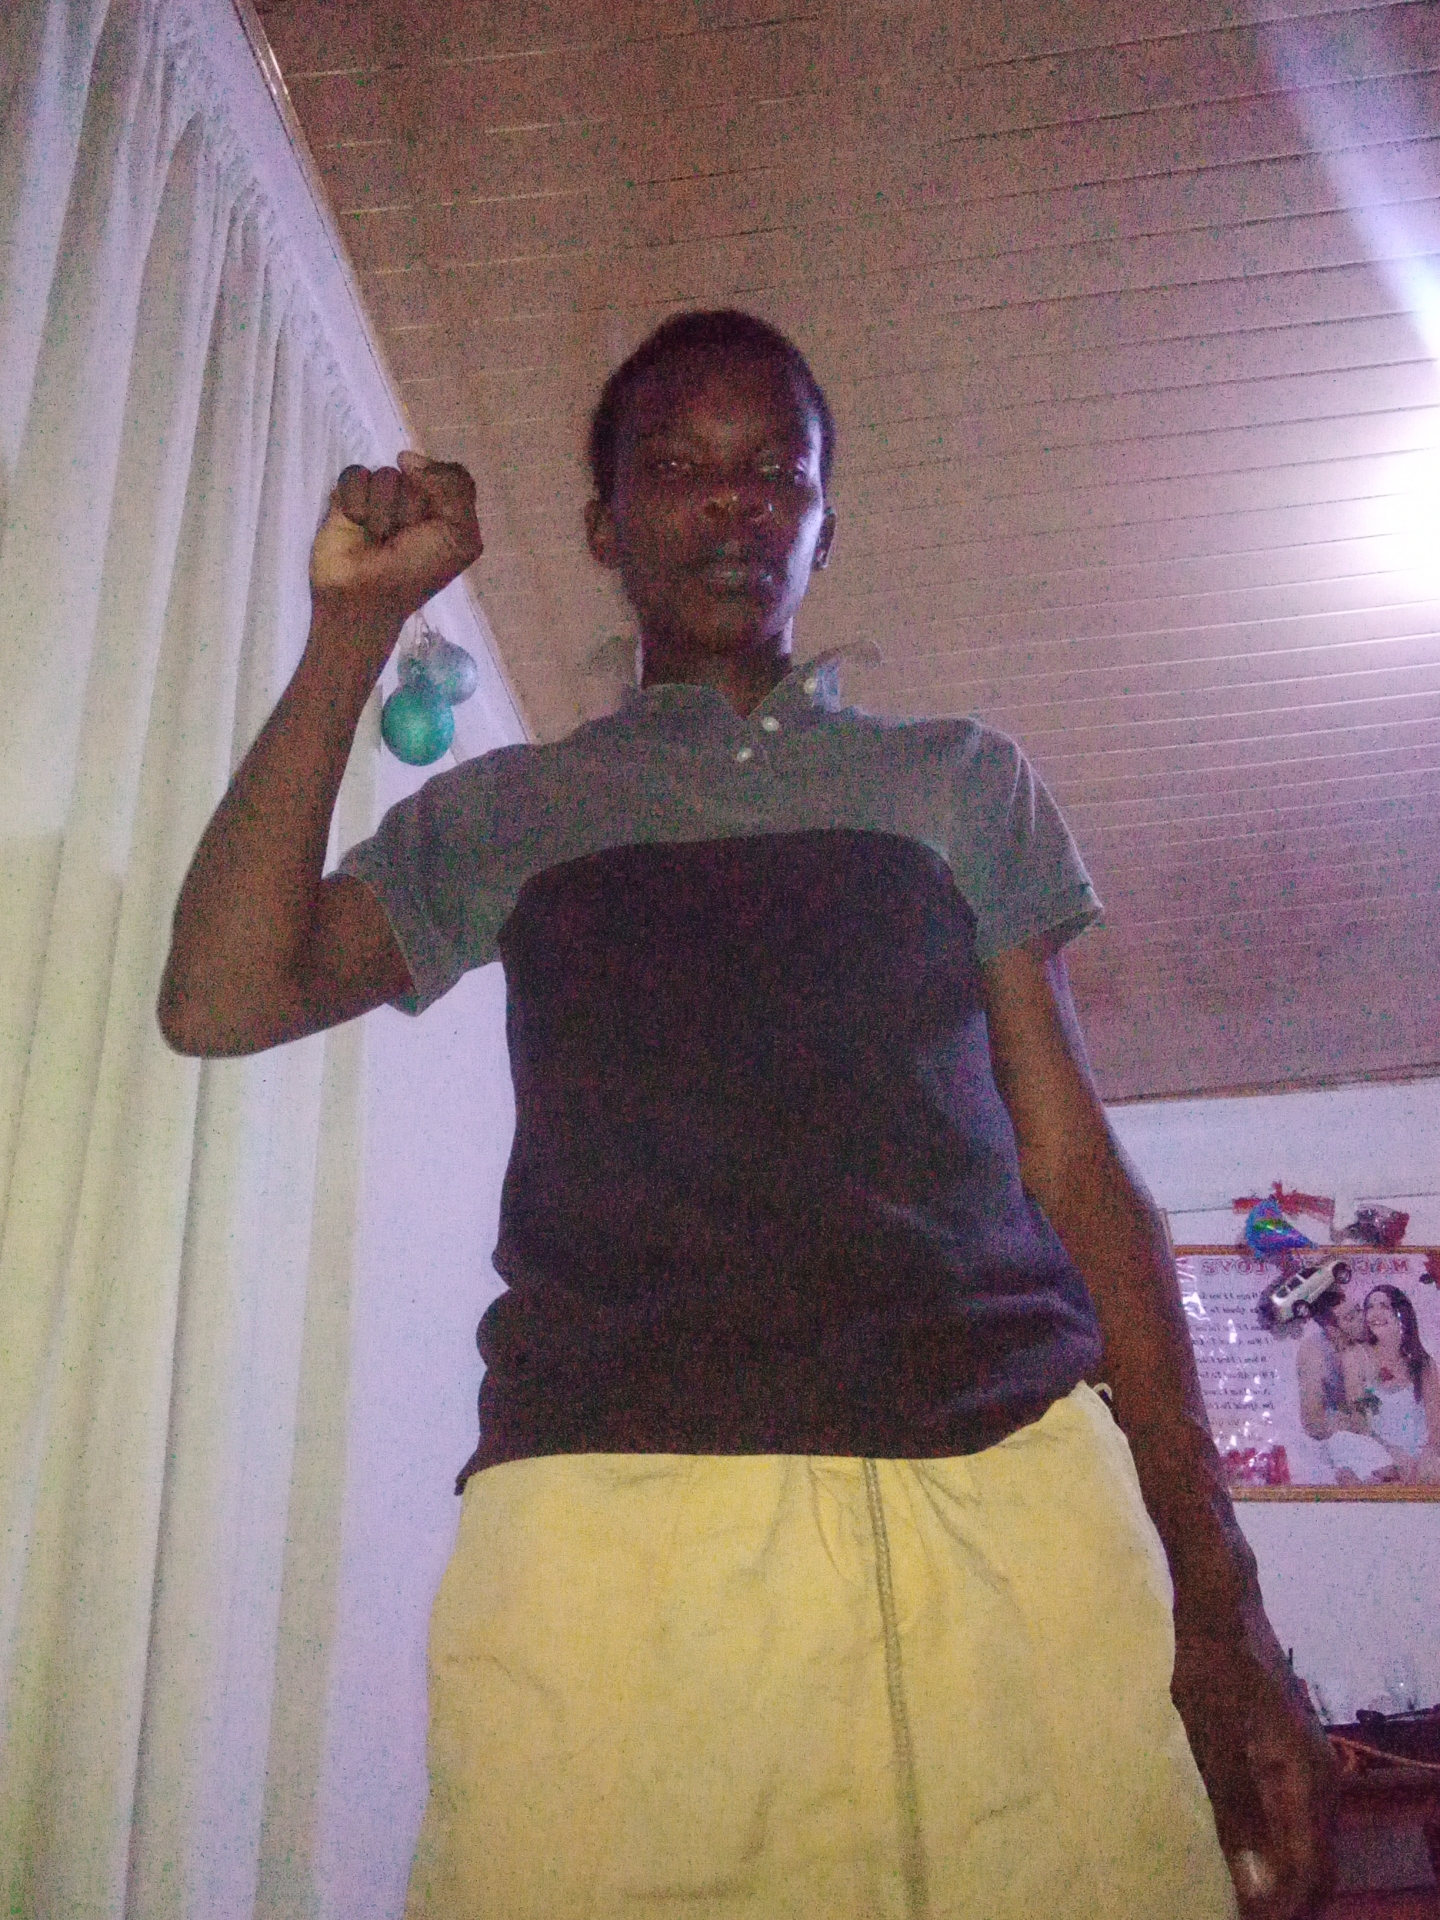
Label: noise